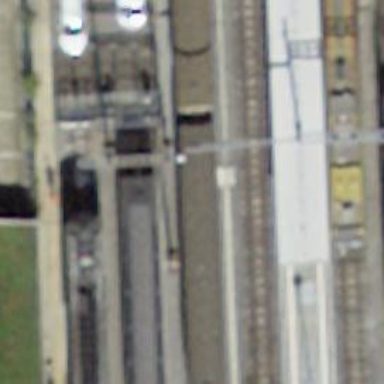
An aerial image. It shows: Railway buffer stop.